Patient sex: F
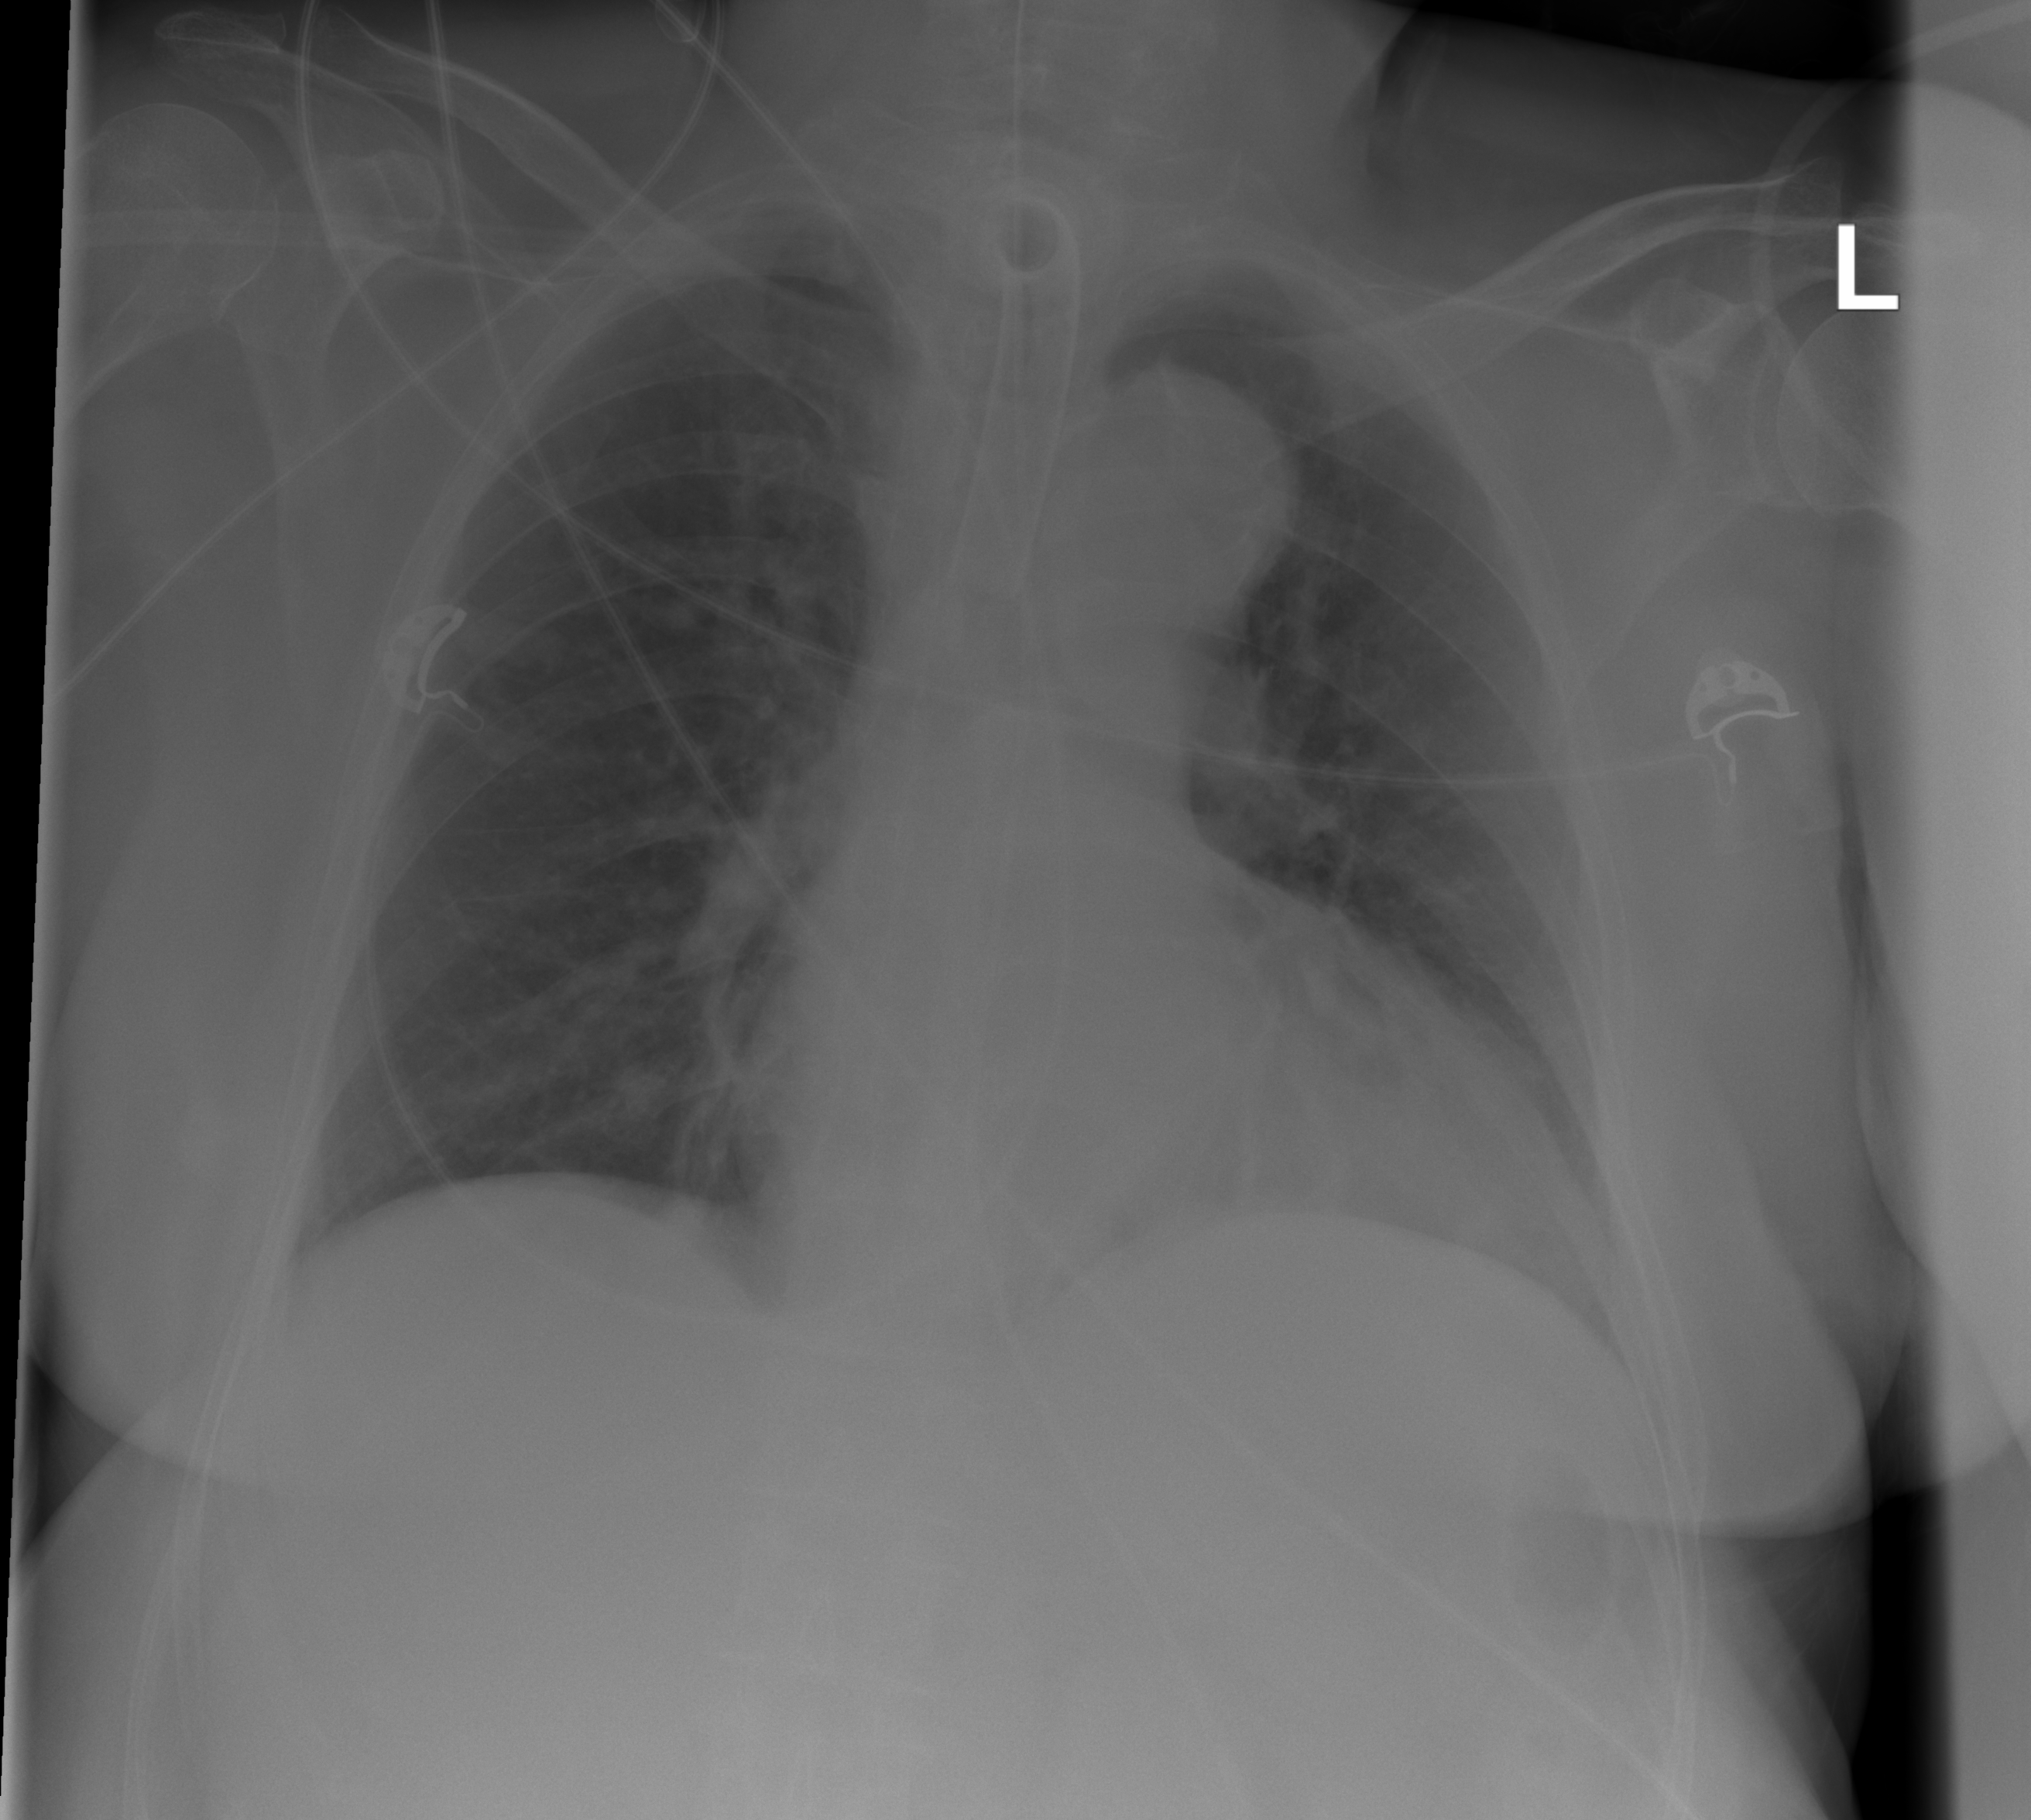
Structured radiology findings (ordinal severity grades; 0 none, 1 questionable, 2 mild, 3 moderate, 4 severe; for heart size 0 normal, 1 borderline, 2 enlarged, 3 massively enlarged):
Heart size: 2
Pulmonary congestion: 0
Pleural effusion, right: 0
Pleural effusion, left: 0
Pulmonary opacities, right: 0
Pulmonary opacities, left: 0
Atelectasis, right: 0
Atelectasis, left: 2